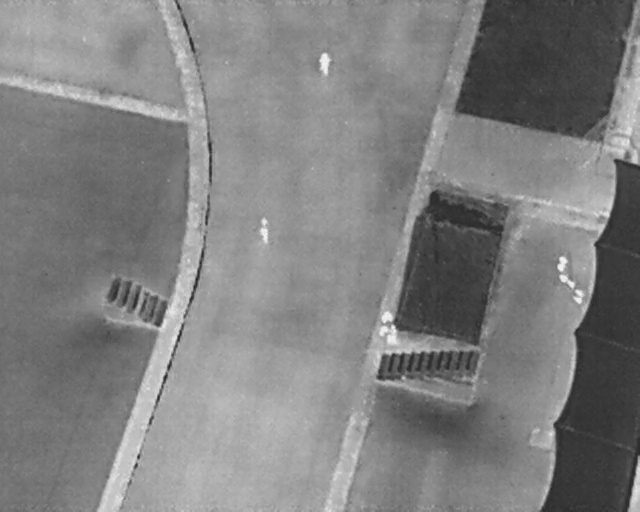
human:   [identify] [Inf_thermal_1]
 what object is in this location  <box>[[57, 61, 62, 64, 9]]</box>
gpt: <ref>1 large person at the center</ref>

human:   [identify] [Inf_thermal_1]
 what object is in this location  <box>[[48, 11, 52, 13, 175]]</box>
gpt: <ref>1 large person at the top</ref>